Question: I need to calculate distances between every pair of points in an array and only want to do that once per pair. Is what I've come up with efficient enough or is there a better way? Here's an example, along with a visual to explain what I'm trying to obtain:

e.g., first get segments A-B, A-C, A-D; then B-C, B-D; and finally, C-D. In other words, we want A-B in our new array, but not B-A since it would be a duplication.
'''
var pointsArray = new Point[4];
pointsArray[0] = new Point(0, 0);
pointsArray[1] = new Point(10, 0);
pointsArray[2] = new Point(10, 10);
pointsArray[3] = new Point(0, 10);
// using (n * (n-1)) / 2 to determine array size
int distArraySize = (pointsArray.Length*(pointsArray.Length - 1))/2;
var distanceArray = new double[distArraySize];
int distanceArrayIndex = 0;
// Loop through points and get distances, never using same point pair twice
for (int currentPointIndex = 0; currentPointIndex < pointsArray.Length - 1; currentPointIndex++)
{
for (int otherPointIndex = currentPointIndex + 1;
otherPointIndex < pointsArray.Length;
otherPointIndex++)
{
double xDistance = pointsArray[otherPointIndex].X - pointsArray[currentPointIndex].X;
double yDistance = pointsArray[otherPointIndex].Y - pointsArray[currentPointIndex].Y;
double distance = Math.Sqrt(Math.Pow(xDistance, 2) + Math.Pow(yDistance, 2));
// Add distance to distanceArray
distanceArray[distanceArrayIndex] = distance;
distanceArrayIndex++;
}
}
'''
Since this will be used with many thousands of points, I'm thinking a precisely dimensioned array would be more efficient than using any sort of IEnumerable.
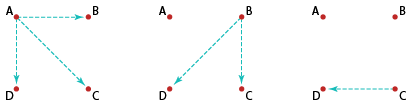
Answer: If you have n points, the set of all pairs of points contains n * (n-1) / 2 elements. That's the number of operations you are doing. The only change I would do is using Parallel.ForEach() to do the operations in parallel.
Something like this (needs debugging)
'''
int distArraySize = (pointsArray.Length * (pointsArray.Length - 1)) / 2;
var distanceArray = new double[distArraySize];
int numPoints = pointsArray.Length;
Parallel.ForEach<int>(Enumerable.Range(0, numPoints - 2),
currentPointIndex =>
{
Parallel.ForEach<int>(Enumerable.Range(currentPointIndex + 1, numPoints - 2),
otherPointIndex =>
{
double xDistance = pointsArray[otherPointIndex].X - pointsArray[currentPointIndex].X;
double yDistance = pointsArray[otherPointIndex].Y - pointsArray[currentPointIndex].Y;
double distance = Math.Sqrt(xDistance * xDistance + yDistance * yDistance);
int distanceArrayIndex = currentPointIndex * numPoints - (currentPointIndex * (currentPointIndex + 1) / 2) + otherPointIndex - 1;
distanceArray[distanceArrayIndex] = distance;
});
});
'''